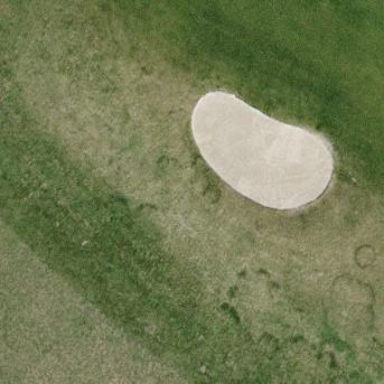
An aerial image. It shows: Golf bunker filled with natural sand.